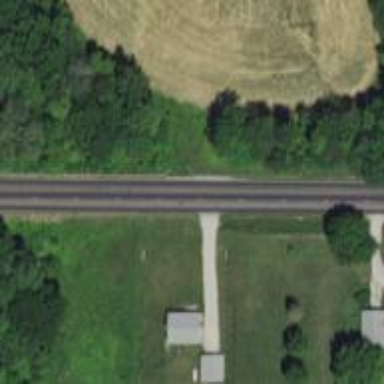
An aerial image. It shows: Primary highway.